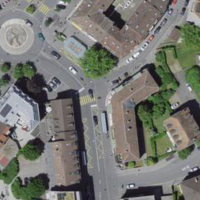
EUNIS habitat code: 57
Species observed at this site:
Prunus padus